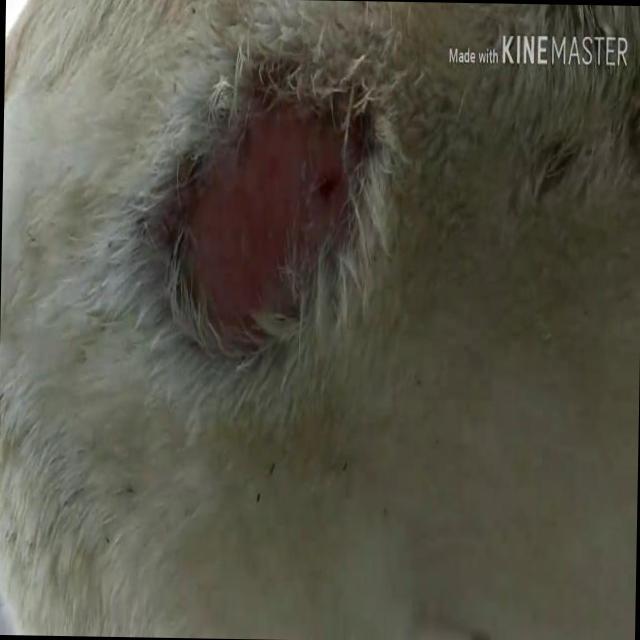
Canine dermatitis — inflammation of the skin presenting with erythema, pruritus, papules, and excoriation. May be allergic, contact, or atopic in origin.